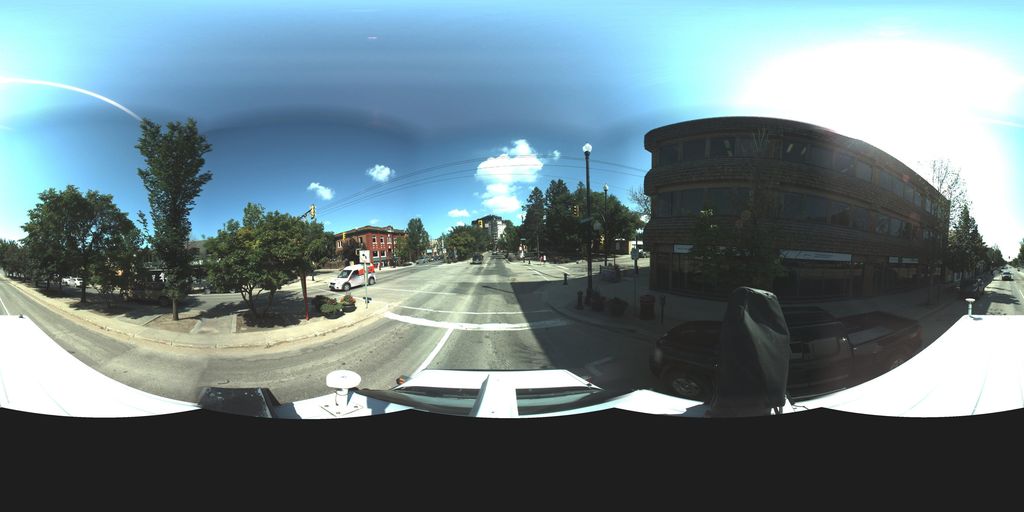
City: saskatoon